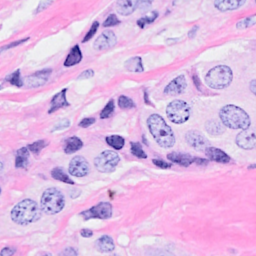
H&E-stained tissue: Breast